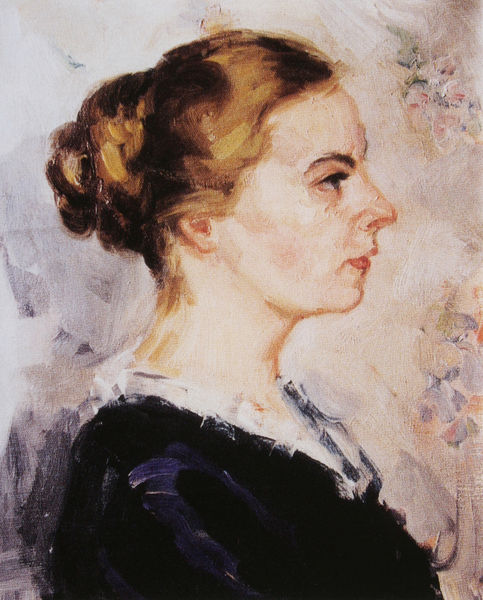
Titel: Edith Hughes
Künstler: Johanna Oppenheimer
Standort: Fürstenfeldbruck
Institution: Stadtmuseum
Schlagwörter: blau, haut, weiß, impressionismus, ocker, braun, frankreich, frau, haar, kleid, nase, ohr, profil, schwarz, stirn, dame, rot, blond, augen, blass, knoten, kragen, trauer, hals, portrait, porträt, pastos, auge, haare, blaue augen, brünett, lippen, rosa, dutt, liebe, spitz, tapete, ernst, streng, starr, hochgesteckt, ohrläppchen, haarknoten, wirbel, wolkig, skeptisch, schemen, aufgesteckt, pastose malerei, spitze nase, aufsteckfrisur, spitzmäuschen